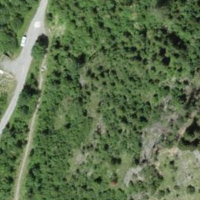
EUNIS habitat code: 44
Species observed at this site:
Aporia crataegi